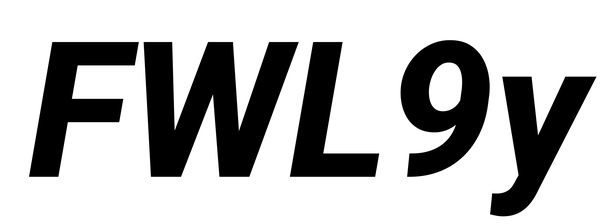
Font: Roboto-Italic_ExtraBold_Italic